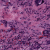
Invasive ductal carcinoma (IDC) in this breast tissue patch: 1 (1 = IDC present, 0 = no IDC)